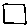
Label: square